Field crop: tomato
Growth stage: 1
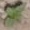
Species: solanum